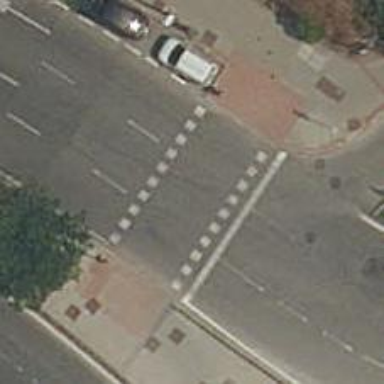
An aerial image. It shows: Zebra crossing on footway.